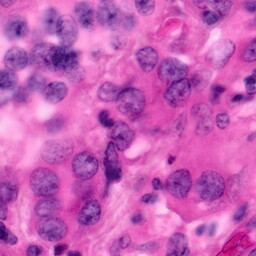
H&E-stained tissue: Pancreatic